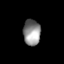
Tissue: lung
Cell type: Endothelial cells
Senescence score: 0.597
Nuclear area (px): 438
Mean DAPI intensity: 140.438